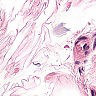
Metastatic tissue present: no